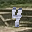
Label: 4